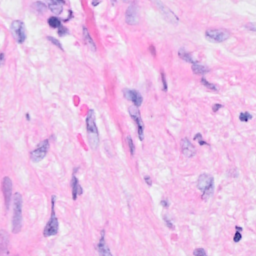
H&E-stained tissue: Breast